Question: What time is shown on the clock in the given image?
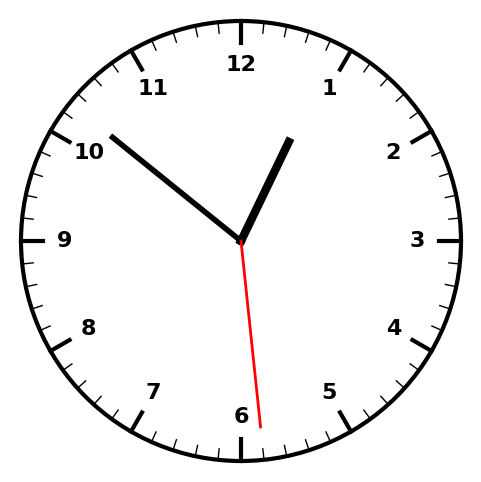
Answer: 12:51:29